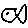
Label: fish